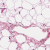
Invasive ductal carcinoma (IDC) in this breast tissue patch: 0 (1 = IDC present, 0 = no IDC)